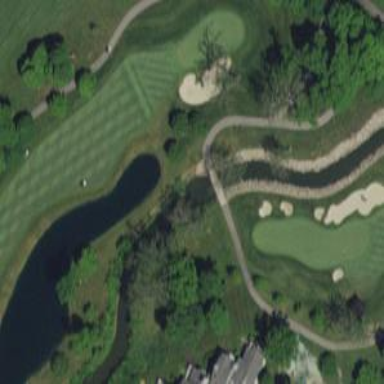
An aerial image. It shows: Path bridge on golf course.